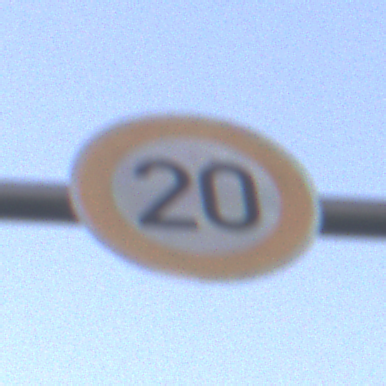
Verkehrszeichen: Geschwindigkeit20
Umgebung: Outdoor, RoadRail
Tageszeit: SunriseSunset
Wetter: PartlyCloudy
Licht: Natural
Jahreszeit: NotSpecified
Kontrast: LowContrast